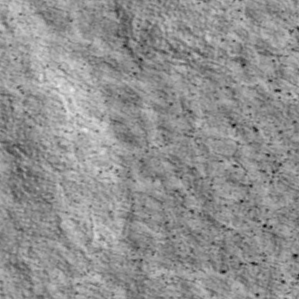
Label: non_frost